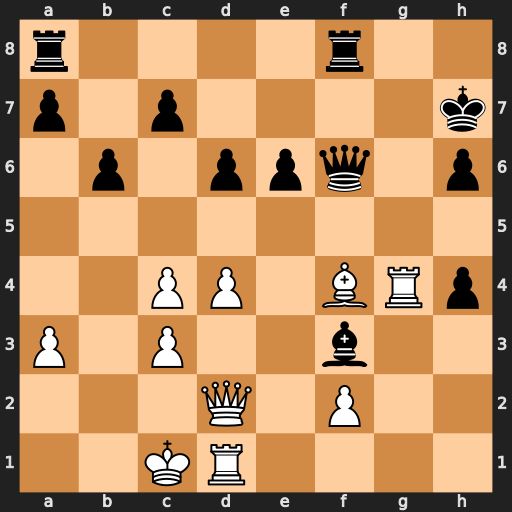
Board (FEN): r4r2/p1p4k/1p1ppq1p/8/2PP1BRp/P1P2b2/3Q1P2/2KR4
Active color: w
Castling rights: -
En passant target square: -
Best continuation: Qd3+ Kh8 Qxf3 h5 Rg8+ Kxg8 Rg1+